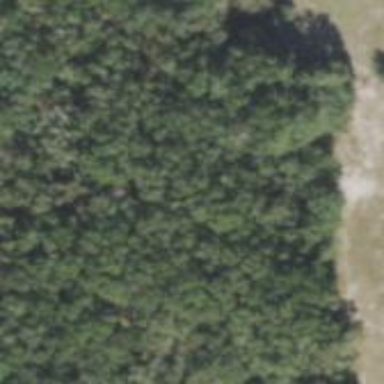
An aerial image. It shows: Mixed woodland area with various types of leaves.